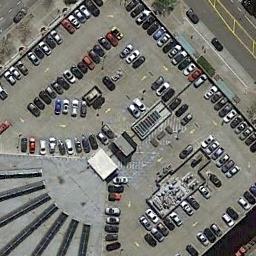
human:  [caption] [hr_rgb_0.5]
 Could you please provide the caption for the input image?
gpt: The parking lot has lots of neatly arranged cars .

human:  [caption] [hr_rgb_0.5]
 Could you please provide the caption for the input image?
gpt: Many cars of different styles and colors are on the parking lot .

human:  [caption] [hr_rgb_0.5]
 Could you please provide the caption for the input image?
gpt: The parking lot is full of cars next to the road .

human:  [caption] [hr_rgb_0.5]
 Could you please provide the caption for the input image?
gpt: There are many cars on the parking lot .

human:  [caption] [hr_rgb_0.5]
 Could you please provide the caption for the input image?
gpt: There is a white building by the parking lot .